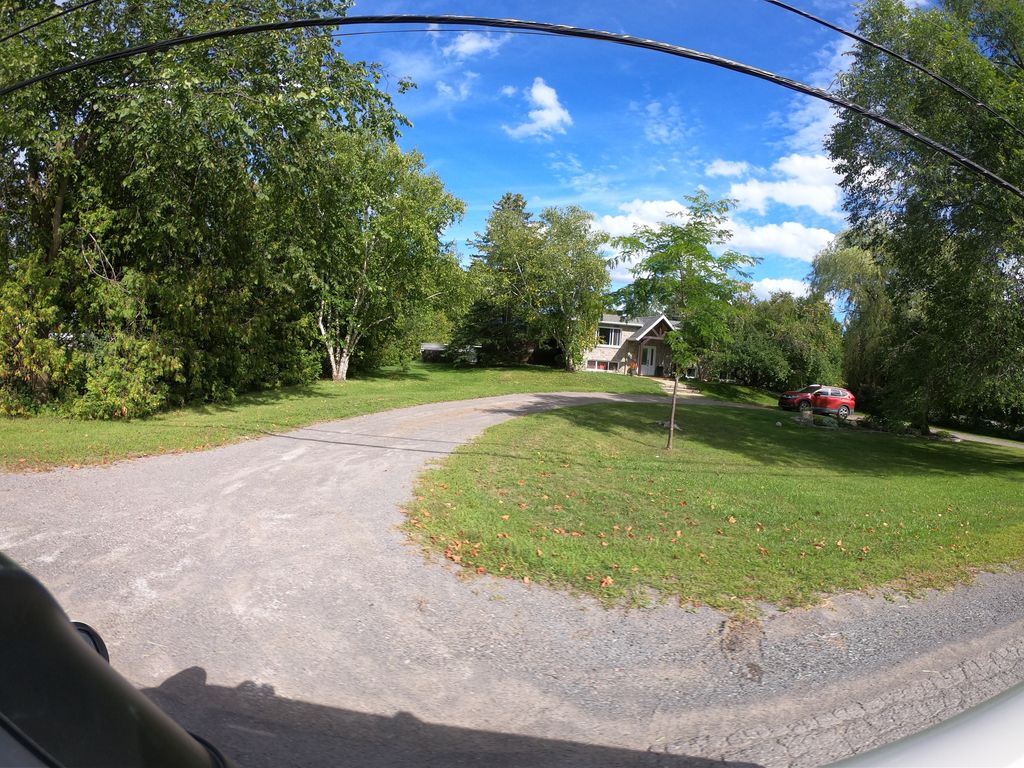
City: ottawa-gatineau